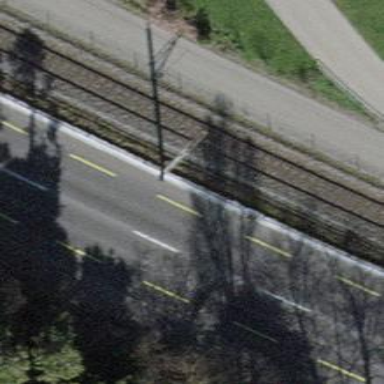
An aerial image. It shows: Solitary milestone along the railway.